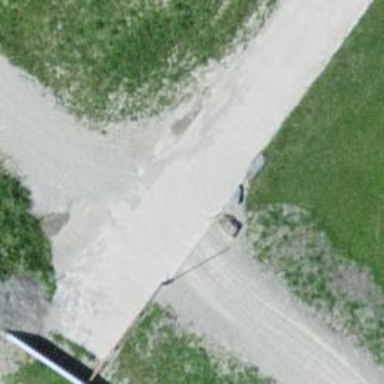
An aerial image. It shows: Gravel track with grade 2 quality.